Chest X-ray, PA view. Patient: 45 years old, sex M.
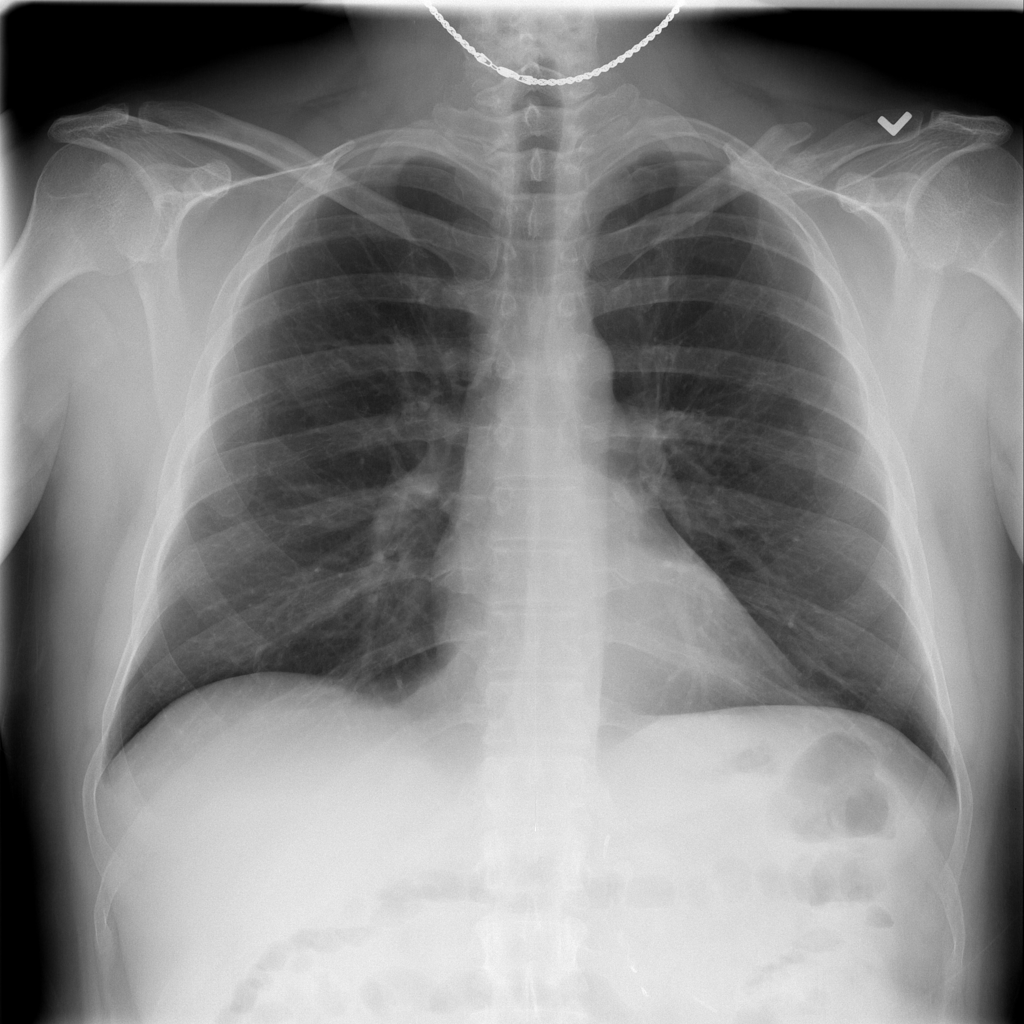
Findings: No Finding